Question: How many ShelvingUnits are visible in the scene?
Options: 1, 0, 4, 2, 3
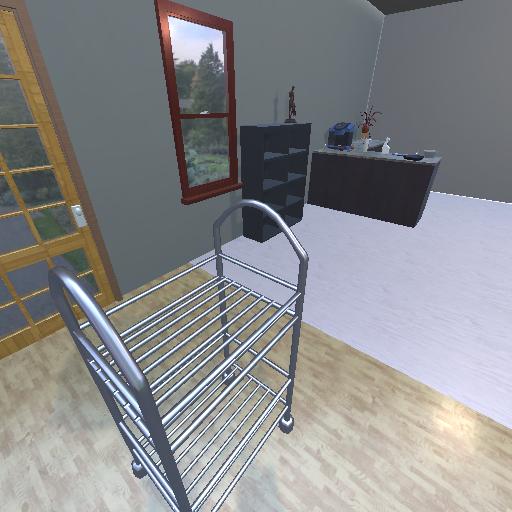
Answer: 1